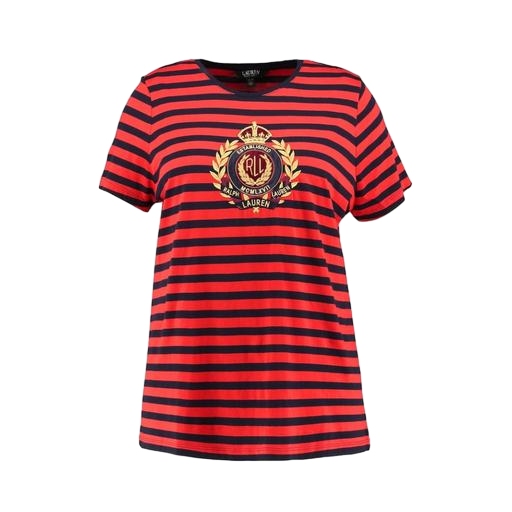
red plus size printed t-shirt only macy, red pima anchor-print t-shirt only macy, red printed t-shirt only macy, white background